Field crop: maize
Growth stage: 2
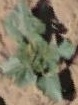
Species: datura